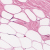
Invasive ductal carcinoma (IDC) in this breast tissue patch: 0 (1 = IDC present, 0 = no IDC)